Question: I am trying to dis[play two imgages in a tablelayout. However the second picture is always not appearing in the display. I added a row of text in the first row. Second row is the row with 2 images the second image is sliding too much to the right ..I tried playing android:width but it doesn'teffect the layout.Any ideas?
'''
<TableLayout xmlns:android="http://schemas.android.com/apk/res/android"
android:layout_width="fill_parent"
android:layout_height="wrap_content"
android:orientation="vertical" >
<TableRow
android:layout_width="wrap_content"
android:layout_height="wrap_content" >
<TextView
android:id="@+id/name1"
android:layout_width="fill_parent"
android:layout_height="wrap_content"
android:text="You should start..." />
</TableRow>
<View
android:layout_height="2dip"
android:background="#FF909090" />
<TableRow
android:layout_width="wrap_content"
android:layout_height="wrap_content" >
<ImageView
android:id="@+id/imageView1"
android:layout_width="fill_parent"
android:layout_height="wrap_content"
android:width="50px" />
<ImageView
android:id="@+id/imageView2"
android:layout_width="wrap_content"
android:layout_height="wrap_content"
android:paddingLeft="180dip" />
</TableRow>
'''

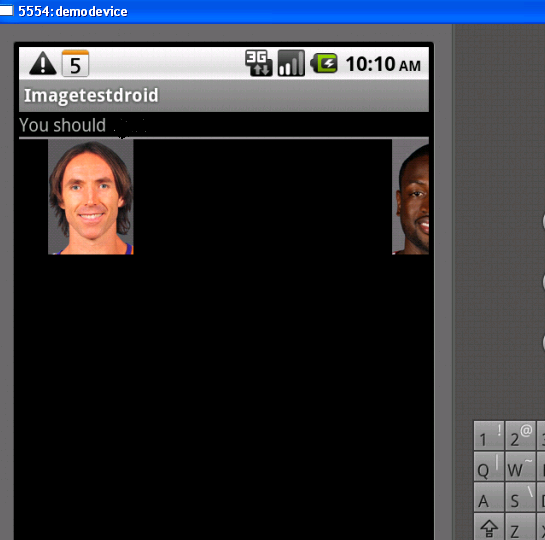
Answer: Your first image's and TextView's layout_width is 'android:layout_width="fill_parent"'
use 'android:layout_width="wrap_content"' as follows.
'''
<TextView
android:id="@+id/name1"
android:layout_width="wrap_content"
android:layout_height="wrap_content"
android:text="You should start..." />
<ImageView
android:id="@+id/imageView1"
android:layout_width="wrap_content"
android:layout_height="wrap_content"
android:width="50px" />
'''